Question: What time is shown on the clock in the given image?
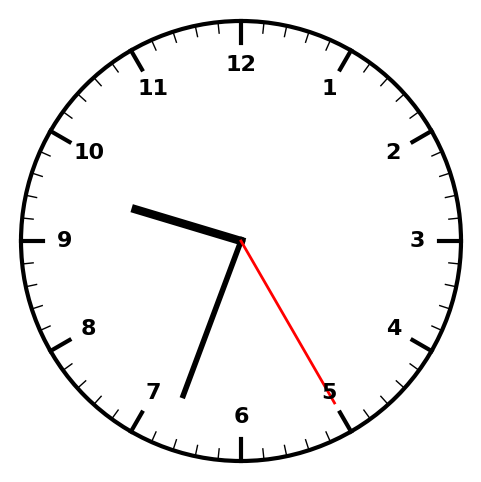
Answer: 09:33:25